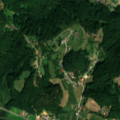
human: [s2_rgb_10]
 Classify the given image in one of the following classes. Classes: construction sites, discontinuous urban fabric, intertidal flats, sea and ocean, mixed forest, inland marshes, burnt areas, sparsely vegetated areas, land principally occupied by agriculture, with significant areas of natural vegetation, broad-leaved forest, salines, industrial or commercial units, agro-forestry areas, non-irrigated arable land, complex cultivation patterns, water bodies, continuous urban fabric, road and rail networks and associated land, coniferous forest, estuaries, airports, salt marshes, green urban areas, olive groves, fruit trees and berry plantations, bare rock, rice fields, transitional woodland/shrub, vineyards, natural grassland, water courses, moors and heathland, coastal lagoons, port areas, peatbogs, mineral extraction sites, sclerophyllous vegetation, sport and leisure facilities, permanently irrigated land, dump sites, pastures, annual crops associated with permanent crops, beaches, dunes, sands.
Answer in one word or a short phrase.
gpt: discontinuous urban fabric, non-irrigated arable land, complex cultivation patterns, land principally occupied by agriculture, with significant areas of natural vegetation, broad-leaved forest